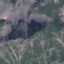
Land use / land cover class: HerbaceousVegetation